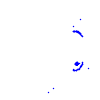
Particle: proton